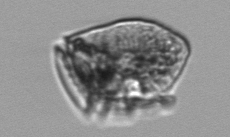
Label: Dinophysis_norvegica